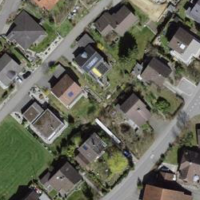
EUNIS habitat code: 54
Species observed at this site:
Rumex sanguineus
Tanacetum parthenium
Epilobium parviflorum